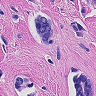
Metastatic tissue present: yes